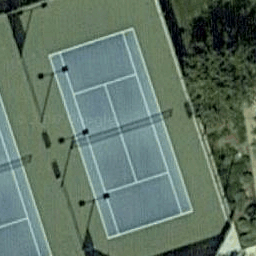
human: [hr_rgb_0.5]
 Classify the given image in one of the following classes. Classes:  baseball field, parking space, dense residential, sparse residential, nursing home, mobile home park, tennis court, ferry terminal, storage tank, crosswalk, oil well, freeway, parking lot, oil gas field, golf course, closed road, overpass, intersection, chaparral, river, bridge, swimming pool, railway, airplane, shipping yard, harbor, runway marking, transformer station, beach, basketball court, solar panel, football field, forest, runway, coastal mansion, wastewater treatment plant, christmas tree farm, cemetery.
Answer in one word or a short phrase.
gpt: tennis court